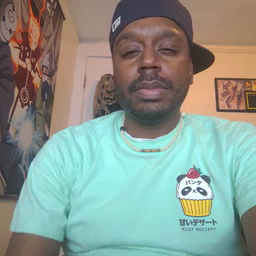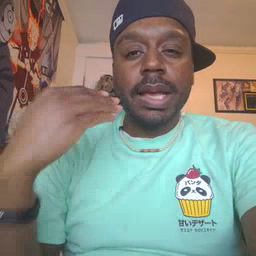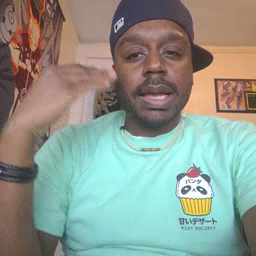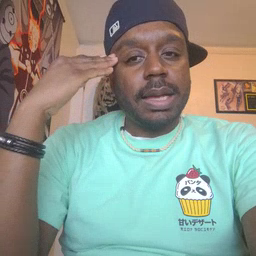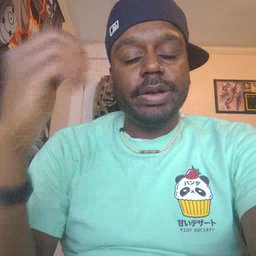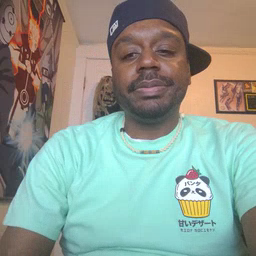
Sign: head